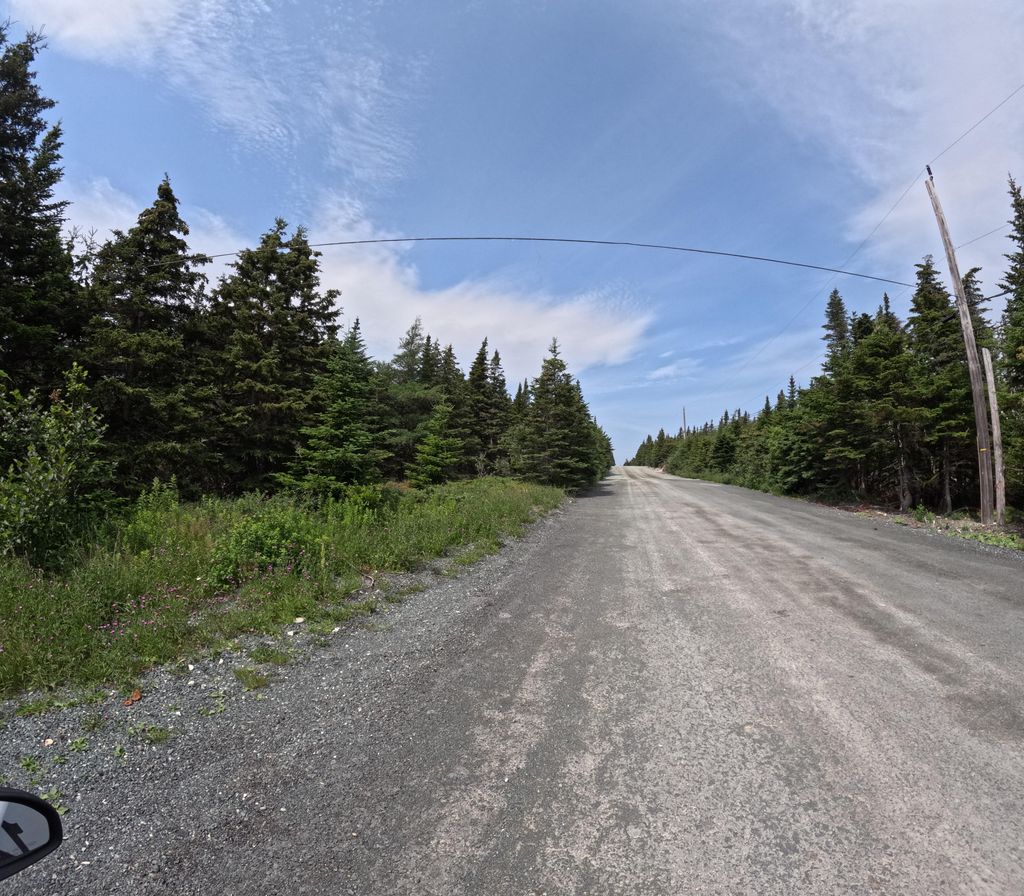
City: st_johns